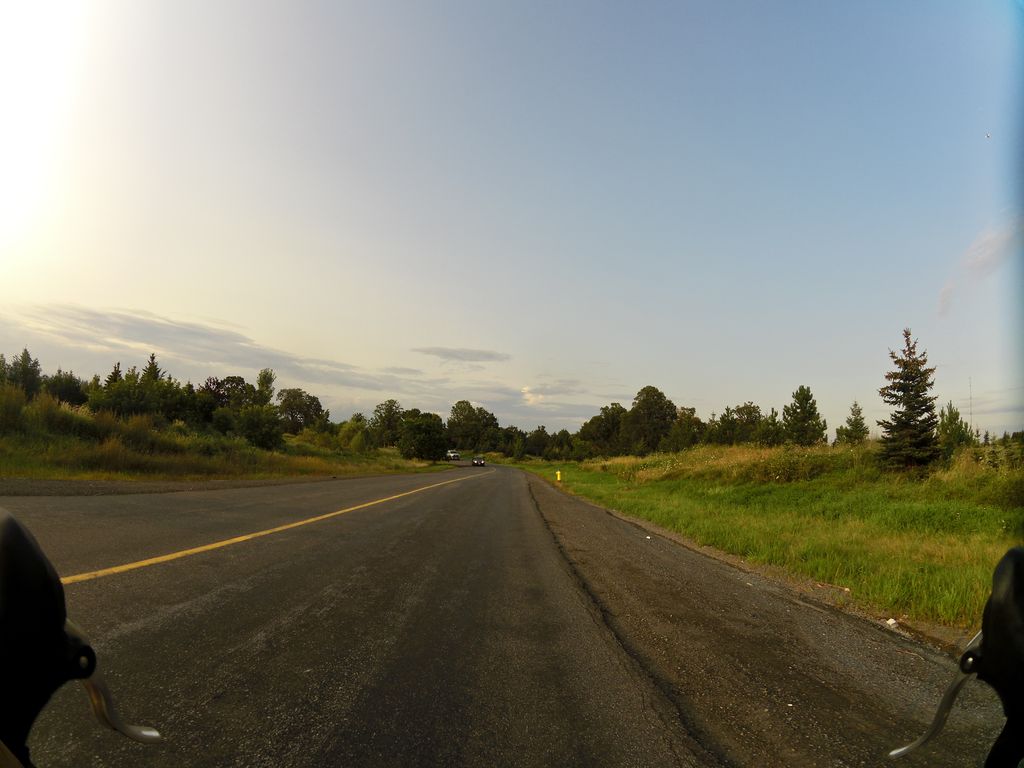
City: ottawa-gatineau